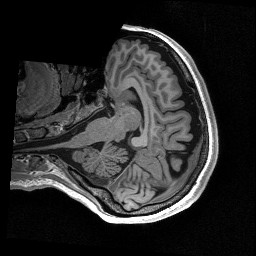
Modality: T1w
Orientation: axial
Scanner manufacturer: siemens
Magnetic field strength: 3 T
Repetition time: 2.53 s
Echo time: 0.00267 s